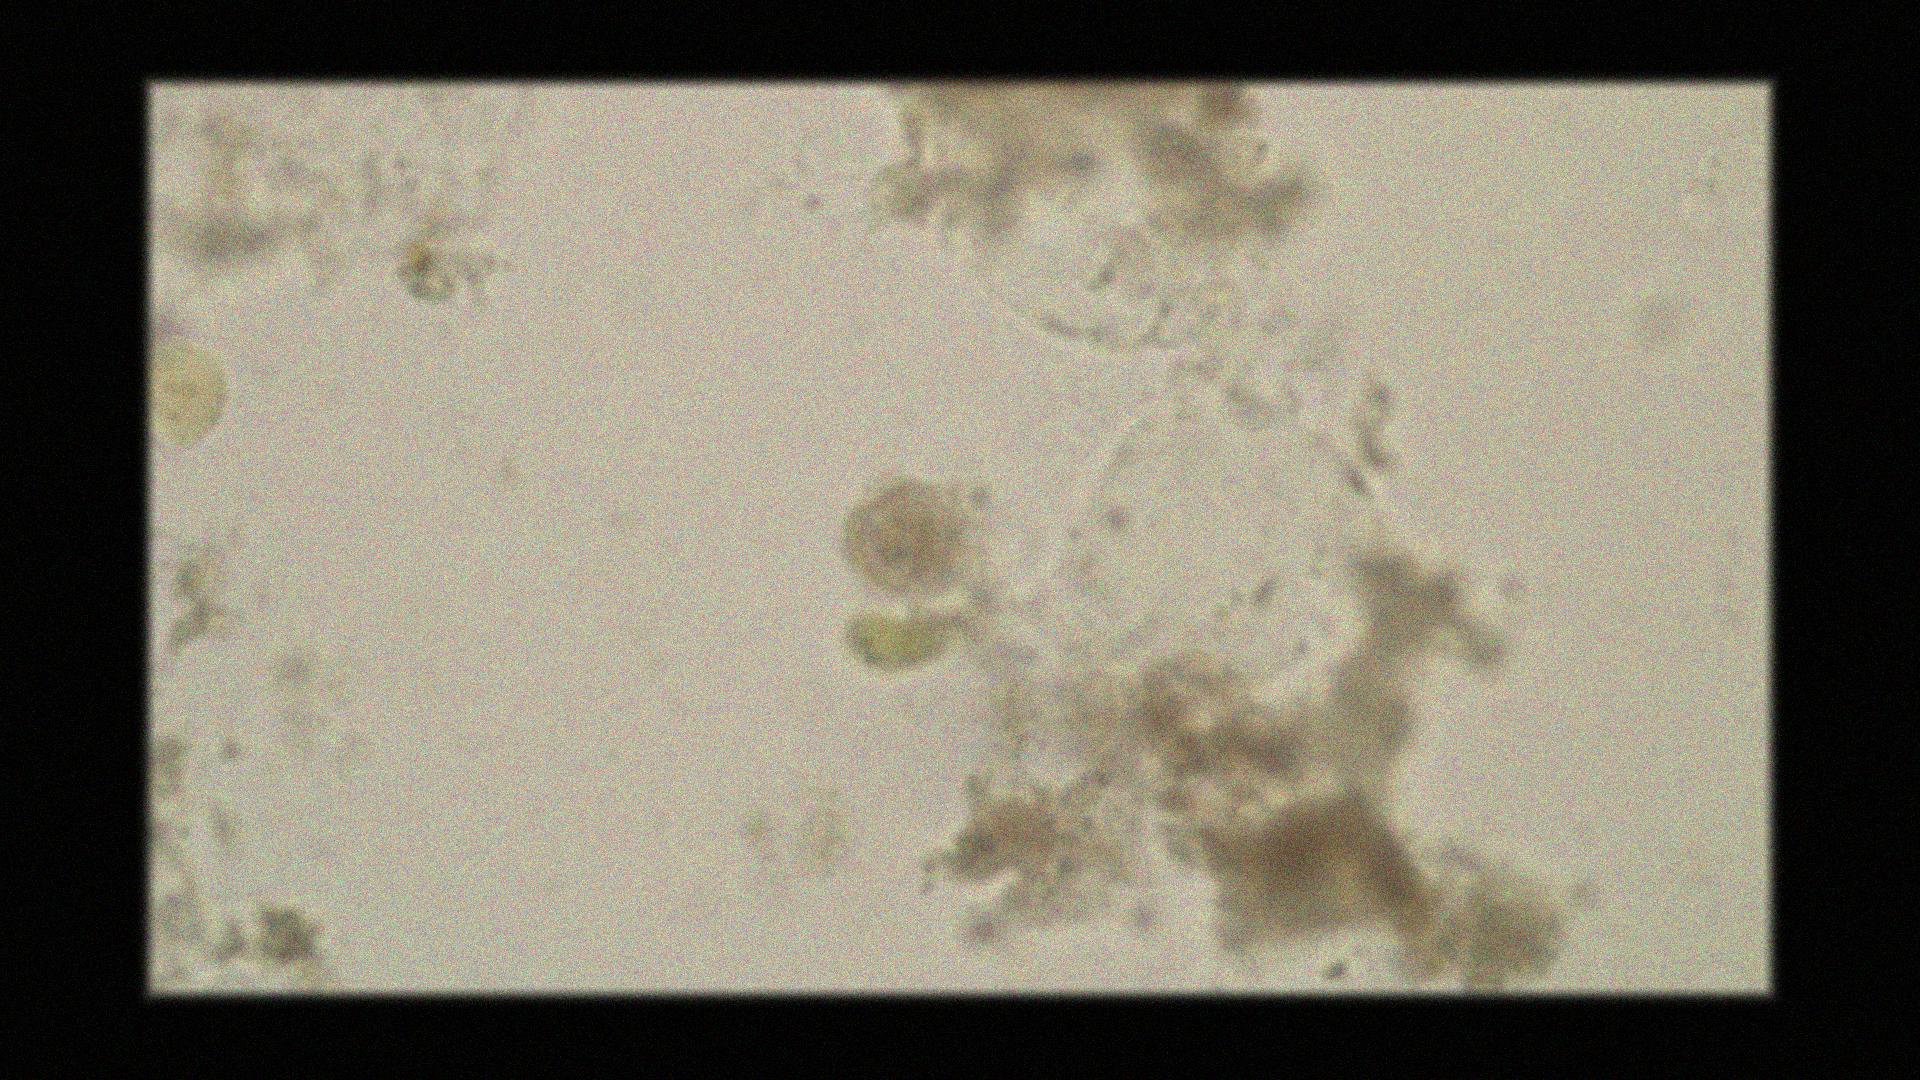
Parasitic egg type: Hymenolepis nana